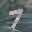
Label: 7